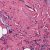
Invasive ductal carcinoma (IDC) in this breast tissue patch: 0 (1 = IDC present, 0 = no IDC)